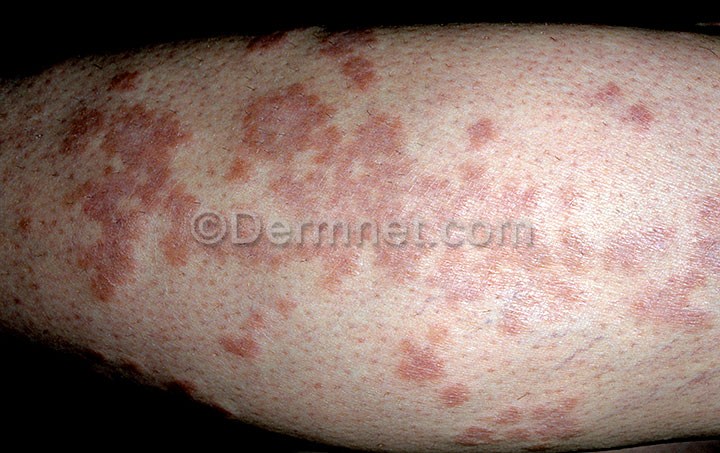
Disease: Systemic Disease